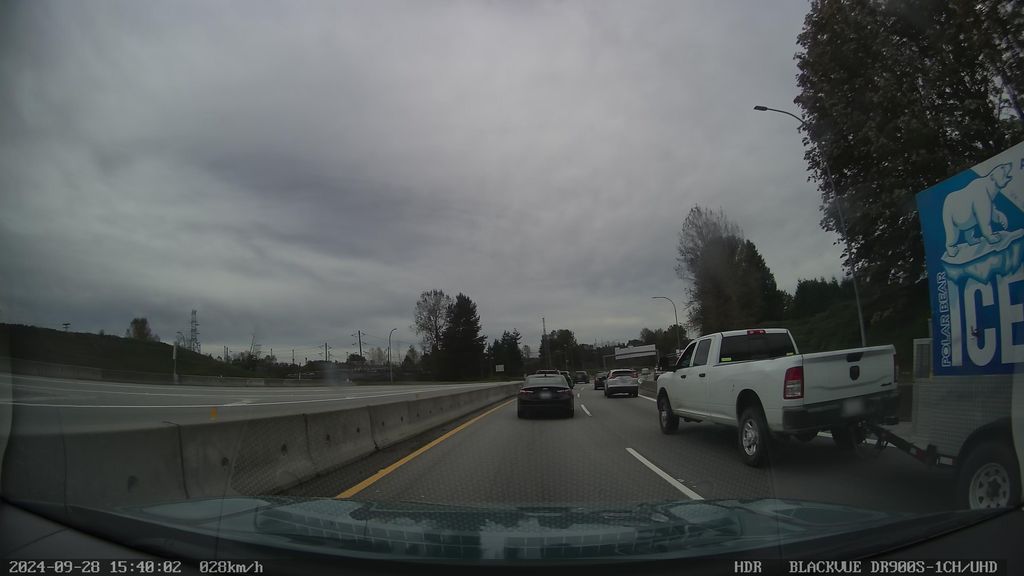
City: vancouver